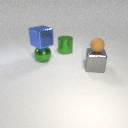
large green metal cylinder behind large gray metal cube